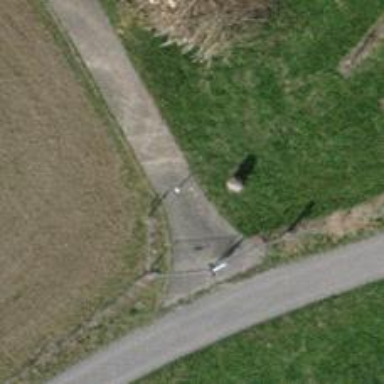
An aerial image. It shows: Bollard barrier.